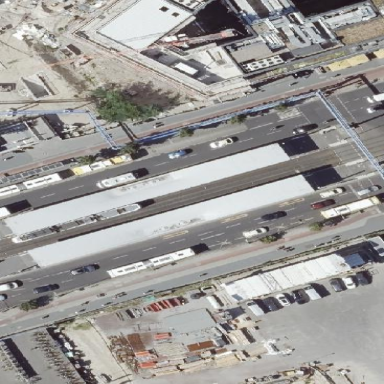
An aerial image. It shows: Tram platform with shelter. This is public transport platform for trams.